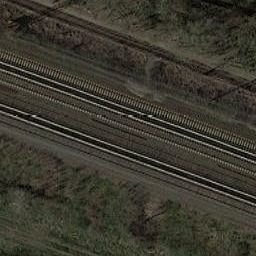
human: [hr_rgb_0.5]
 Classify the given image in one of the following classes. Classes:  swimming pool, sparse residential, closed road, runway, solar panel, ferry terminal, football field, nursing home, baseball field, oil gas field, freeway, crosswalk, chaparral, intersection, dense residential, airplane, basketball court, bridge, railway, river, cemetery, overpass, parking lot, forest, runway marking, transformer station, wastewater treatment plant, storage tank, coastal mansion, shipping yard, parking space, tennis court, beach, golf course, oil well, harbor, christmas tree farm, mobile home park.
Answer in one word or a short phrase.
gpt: railway